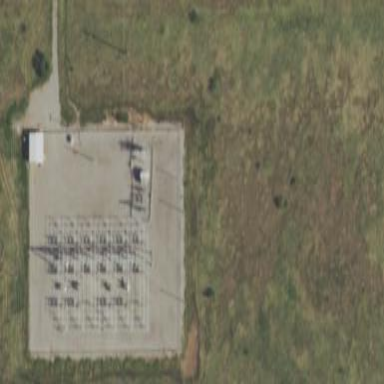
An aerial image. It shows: Power substation.